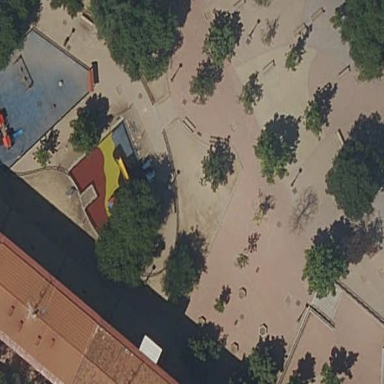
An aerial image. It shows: Park.